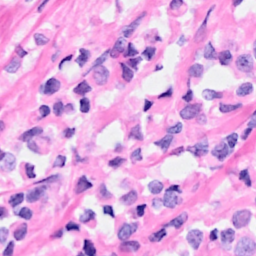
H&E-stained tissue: Breast